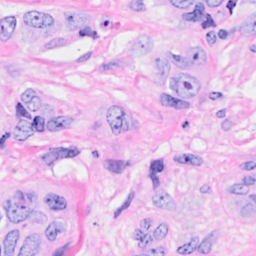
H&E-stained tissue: Breast